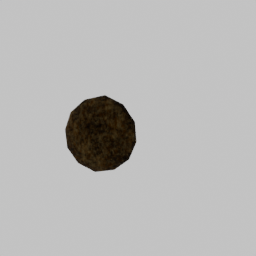
Label: nature